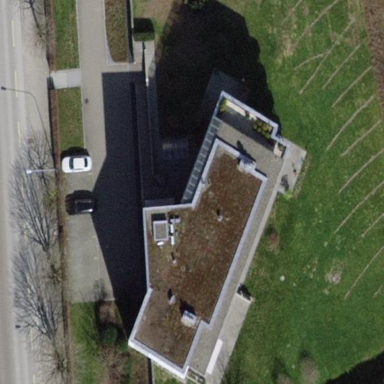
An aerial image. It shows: Flat-roofed apartment building.